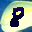
Label: 8